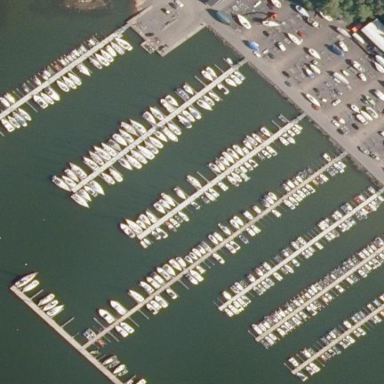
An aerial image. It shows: Marina with sanitary dump station.